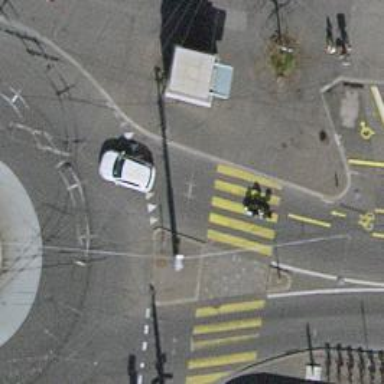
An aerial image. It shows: Secondary road with asphalt surface. It has trolley wires for electric trolleys.